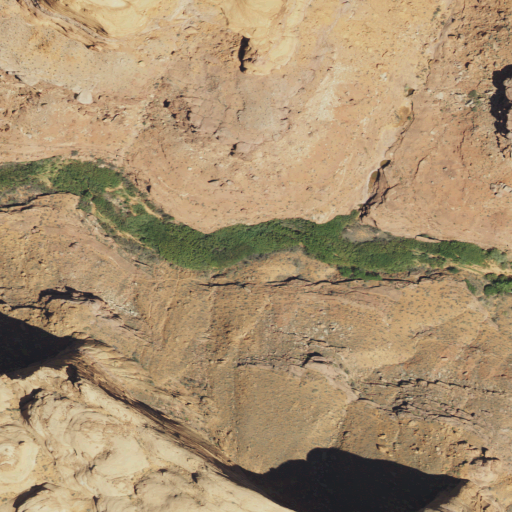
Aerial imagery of valley in Utah named Knowles Canyon containing shrub and barren land